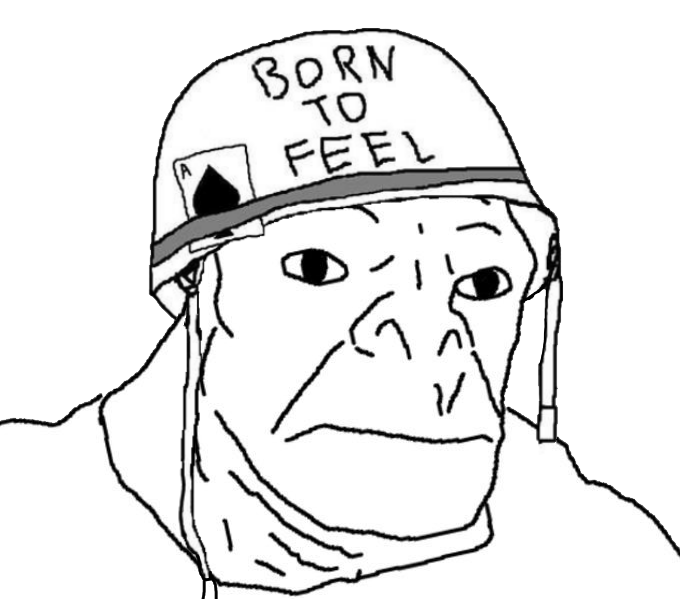
Label: 5_Craig